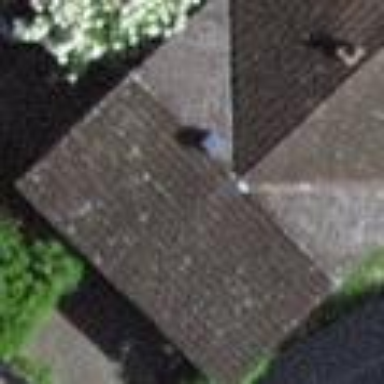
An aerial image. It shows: Simple and straightforward house.